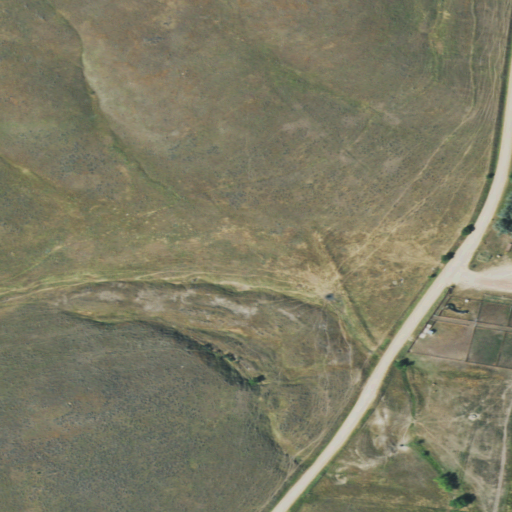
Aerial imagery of valley in Wyoming named Parallel Draw containing shrub, grassland, and pasture